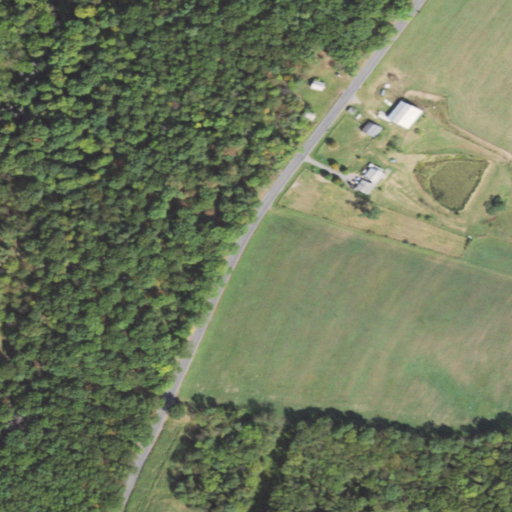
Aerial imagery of ridge(s) in Pennsylvania named Clear Ridge containing deciduous forest, pasture, open development, low intensity development, and mixed forest